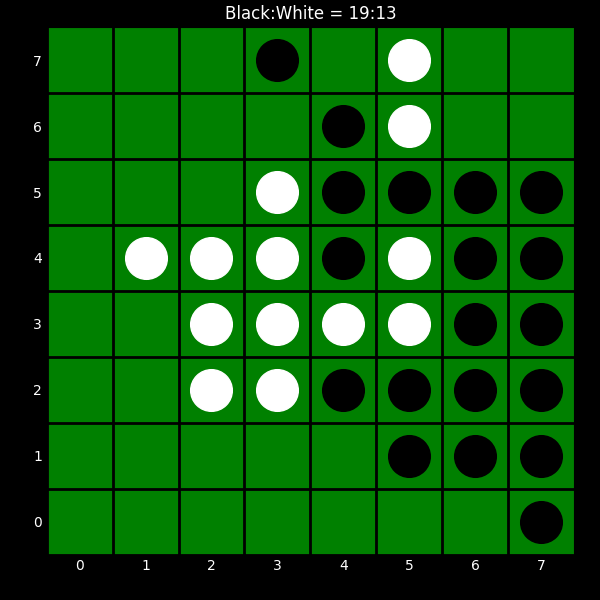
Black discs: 19
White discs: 13